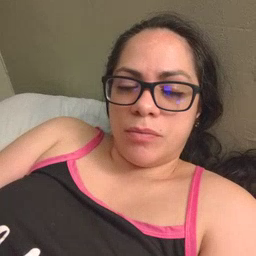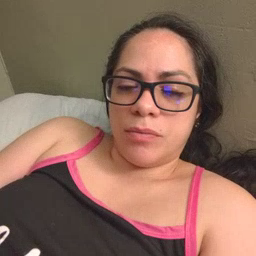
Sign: zipper